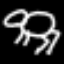
Label: frog